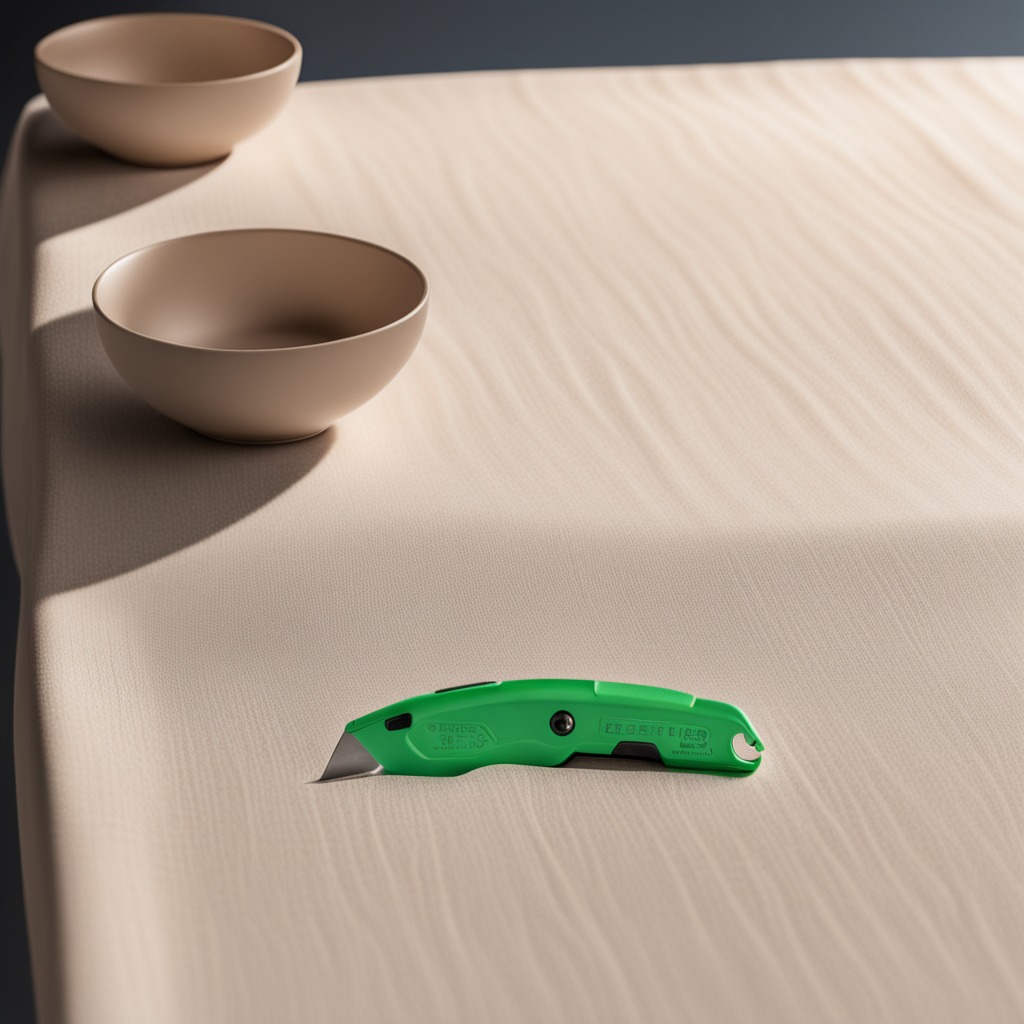
A utility knife lies on the wooden table.